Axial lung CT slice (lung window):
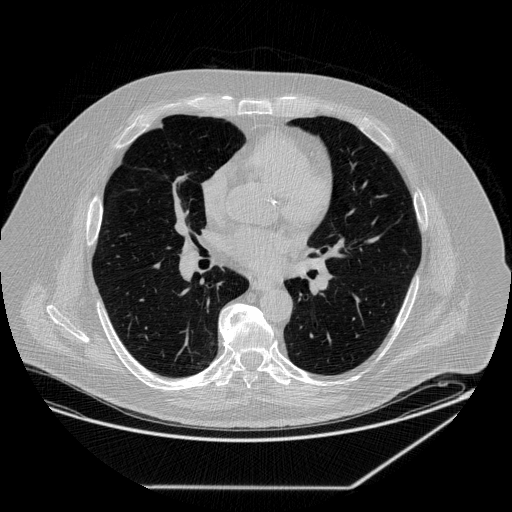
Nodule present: no